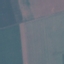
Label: AnnualCrop